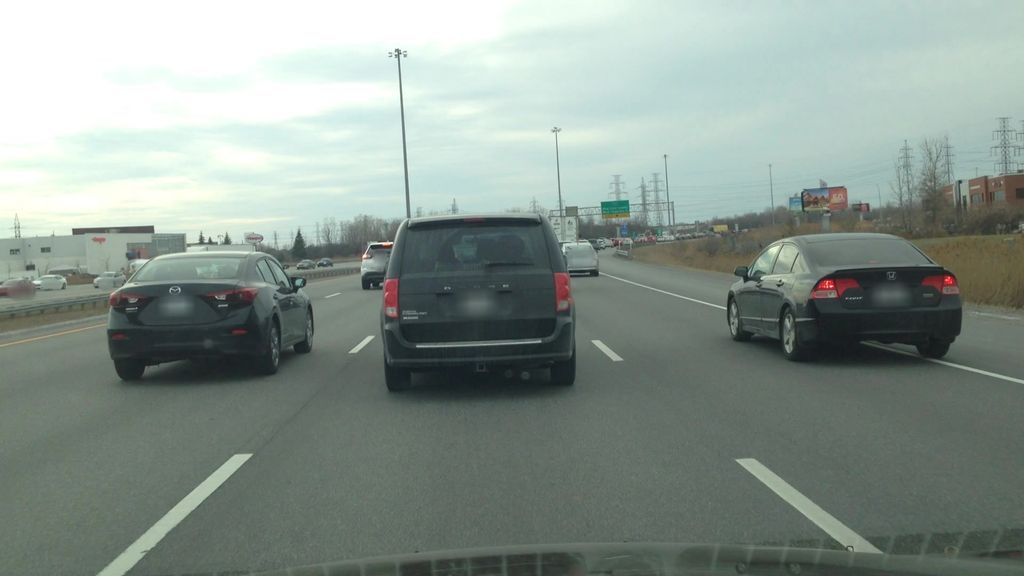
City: montreal